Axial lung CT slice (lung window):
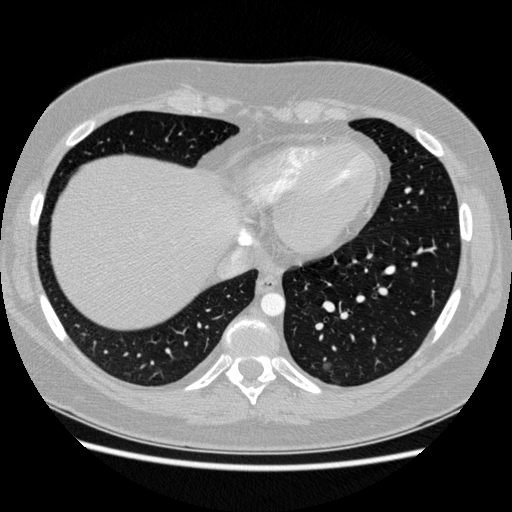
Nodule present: yes
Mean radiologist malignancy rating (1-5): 3